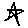
Label: star